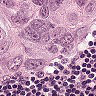
Metastatic tissue present: yes